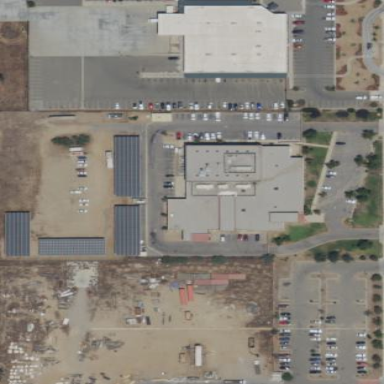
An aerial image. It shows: Office building with mortuary inside.